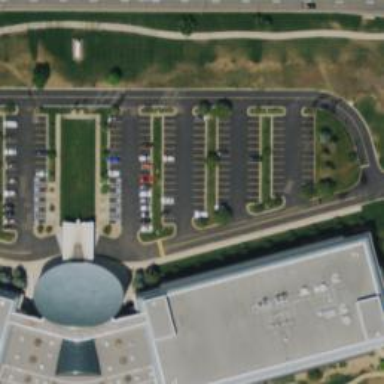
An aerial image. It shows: Parking space.